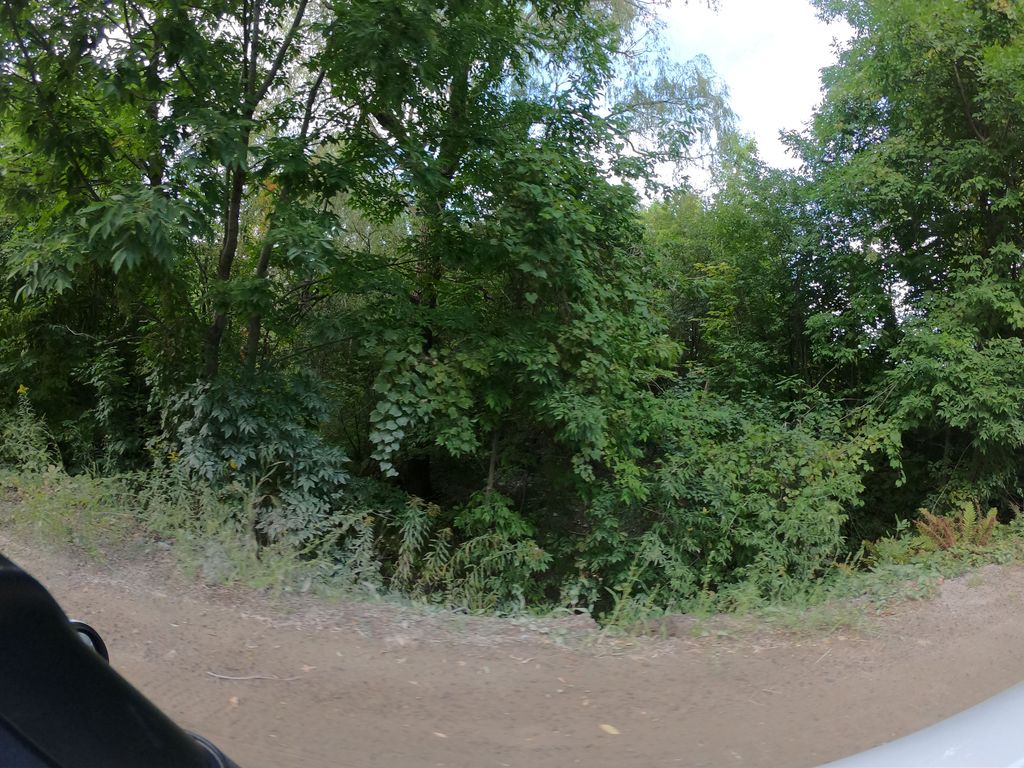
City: ottawa-gatineau